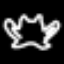
Label: frog